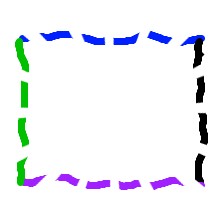
Shape: rectangle